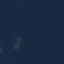
Label: SeaLake